三年级 · 度量几何学
下面图形中, 甲的周长 $=$ 乙的周长, 甲的面积 $<$ 乙的面积的图形是（ ）。
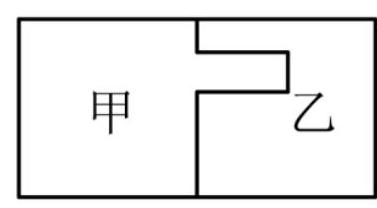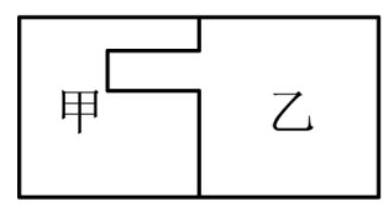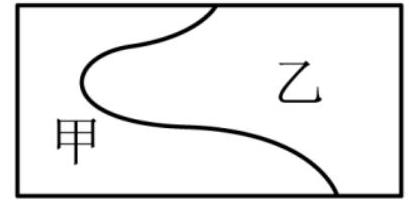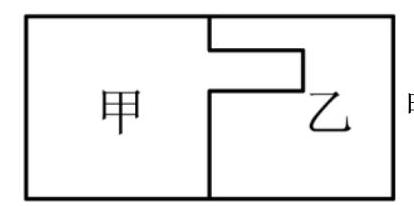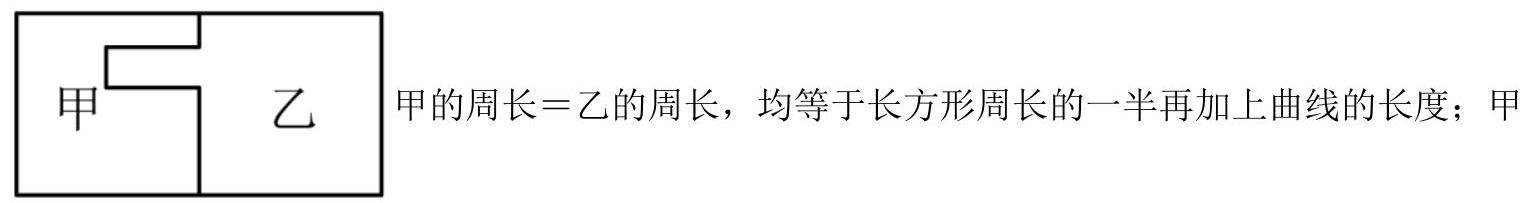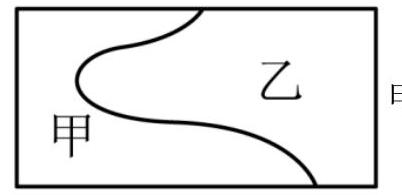
A.

B.

C.

答案: B
解析: 解$\mathrm{B}$

【分析】根据周长的意义：周长是围成平面图形线段的长度和。以及面积的意义：面积是图形所占平面的大小。判断各个图形中甲乙周长和面积的关系。

【详解】A.

甲的周长 $=$ 乙的周长, 均等于长方形周长的一半再加上曲线的

长度; 甲的面积大于长方形面积的一半, 乙的面积小于长方形面积的一半, 甲的面积 $>$ 乙的面积;

B.

的面积小于长方形面积的一半, 乙的面积大于长方形面积的一半, 甲的面积 $<$ 乙的面积;

C.

甲的周长 $>$ 乙的周长, 甲的面积小于长方形面积的一半, 乙的面积大于长方形面积的一半, 甲的面积 $<$ 乙的面积。故答案为: $B$

【点睛】此题考查的目的是理解周长的意义、面积的意义，掌握长方形的面积的计算方法。